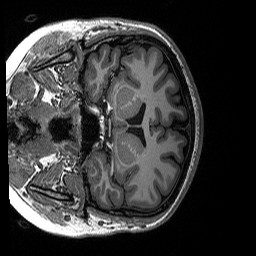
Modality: T1w
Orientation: coronal
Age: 18
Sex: female
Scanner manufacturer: siemens
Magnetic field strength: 3 T
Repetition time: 2.3 s
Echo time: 0.00298 s